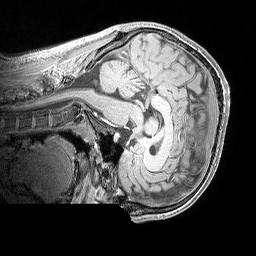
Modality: MP2RAGE
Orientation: sagittal
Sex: male
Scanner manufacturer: siemens
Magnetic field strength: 3 T
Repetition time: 5 s
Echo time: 0.00292 s